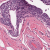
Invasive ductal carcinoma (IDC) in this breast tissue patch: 0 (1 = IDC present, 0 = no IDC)